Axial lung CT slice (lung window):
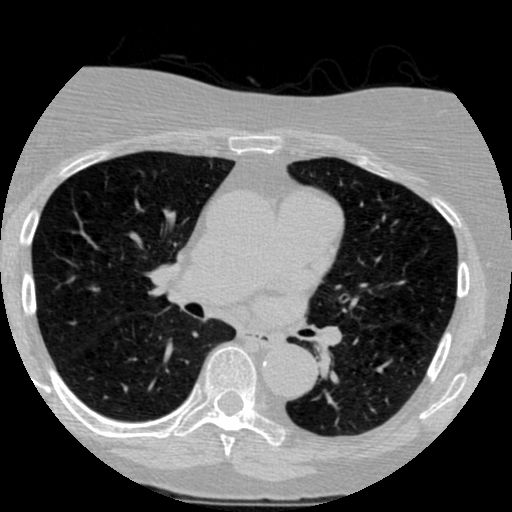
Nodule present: no